Field crop: maize
Growth stage: 2
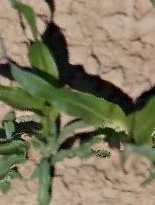
Species: maize